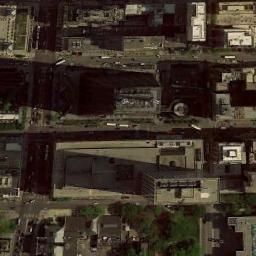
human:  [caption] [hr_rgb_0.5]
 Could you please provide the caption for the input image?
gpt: The commercial area is near the road with many cars .

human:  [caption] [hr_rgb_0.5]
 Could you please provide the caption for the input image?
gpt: A commercial area has lots of buildings of different heights and some roads go through the commercial area .

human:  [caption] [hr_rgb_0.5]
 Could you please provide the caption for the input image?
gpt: There was a lot of traffic on the road next to the building .

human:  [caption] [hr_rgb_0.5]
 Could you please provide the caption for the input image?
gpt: In a business district there are many tall buildings of different shapes and several roads with many cars and many trees .

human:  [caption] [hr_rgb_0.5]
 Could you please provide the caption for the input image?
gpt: There are some buildings by the roadside on a commercial area .